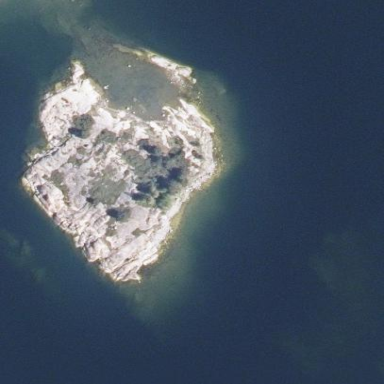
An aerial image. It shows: Islet located along the natural coastline.